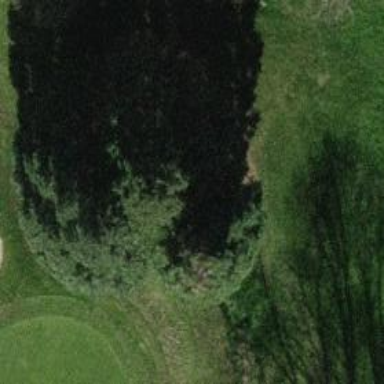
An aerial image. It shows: Single tag "natural: tree."